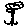
Label: tree